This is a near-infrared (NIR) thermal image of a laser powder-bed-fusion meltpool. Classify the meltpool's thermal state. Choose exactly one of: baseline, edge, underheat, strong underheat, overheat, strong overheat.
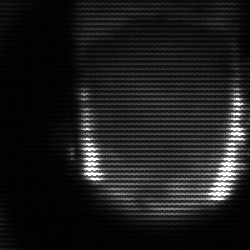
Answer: baseline